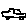
Label: car